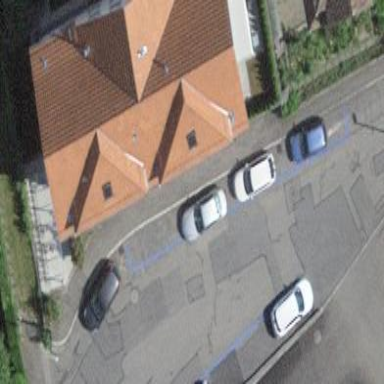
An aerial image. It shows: Parking lane designated for parking.